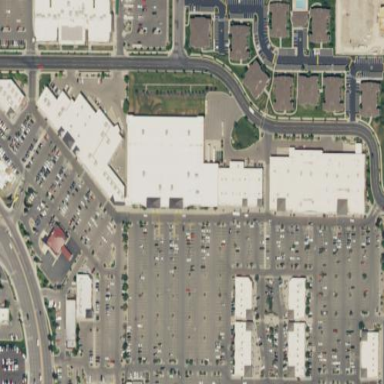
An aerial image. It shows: Retail area.